Question: '''
f = plt.figure(figsize=(12,10))
ax1 = f.add_subplot(411)
ax2 = f.add_subplot(422)
ax3 = f.add_subplot(423)
ax4 = f.add_subplot(424)
ax5 = f.add_subplot(425)
ax6 = f.add_subplot(426)
ax7 = f.add_subplot(427)
ax8 = f.add_subplot(428)
'''
I want to increase space between two rows: ax1 and ax2-ax3. Other spaces should remain the same. Using "f.subplots_adjust(hspace = 0.2, wspace= 0.25)" adjusts the spacing for all subplots. What can I do to increase hspace for the top-most subplot only?

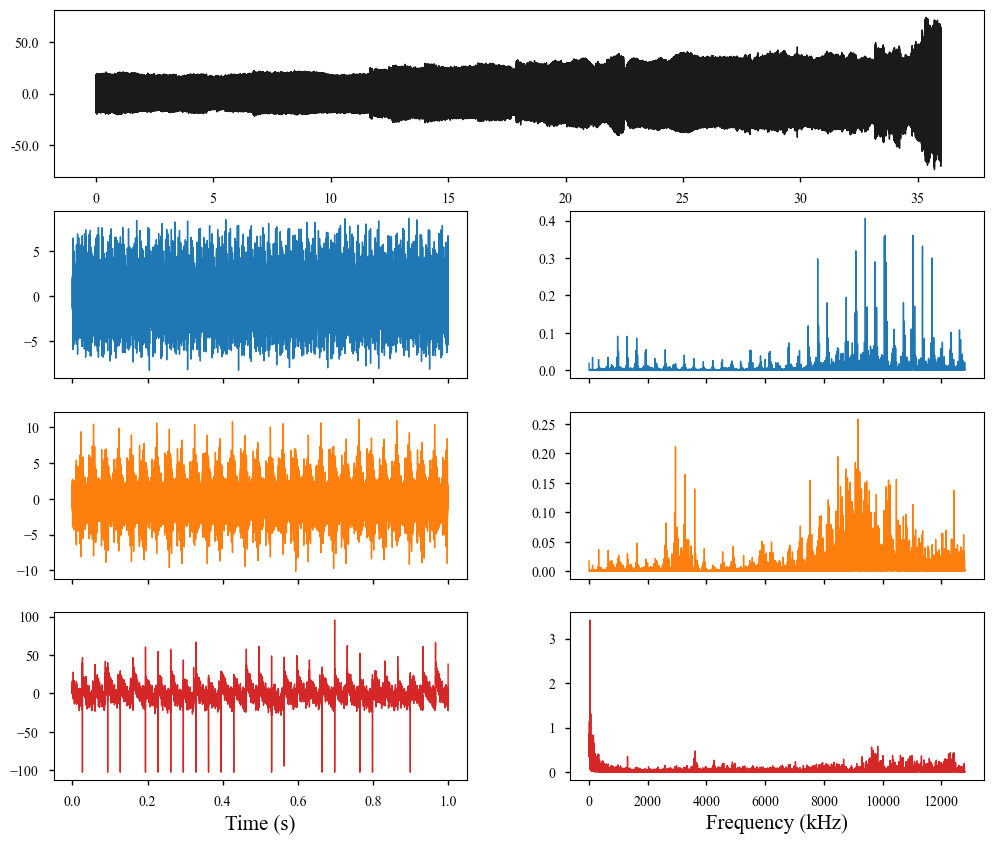
Answer: '''
import matplotlib.pyplot as plt
fig, axs = plt.subplot_mosaic([['top', 'top'],['left1', 'right1'], ['left2', 'right2']],
constrained_layout=True)
axs['top'].set_xlabel('Xlabel
')
plt.show()
'''
This will make all the y-axes the same size. If that is not important to you, then @r-beginners answer is helpful. Note that you need-not use subplot mosaic, though it is a useful new feature.
<URL>
If you are not worried about the axes sizes matching, then a slightly better way than proposed above is to use the new subfigure functionality:
'''
import matplotlib.pyplot as plt
fig = plt.figure(constrained_layout=True)
subfigs = fig.subfigures(2, 1, height_ratios=[1, 2], hspace=0.15)
# top
axtop = subfigs[0].subplots()
# 2x2 grid
axs = subfigs[1].subplots(2, 2)
plt.show()
'''
<URL>